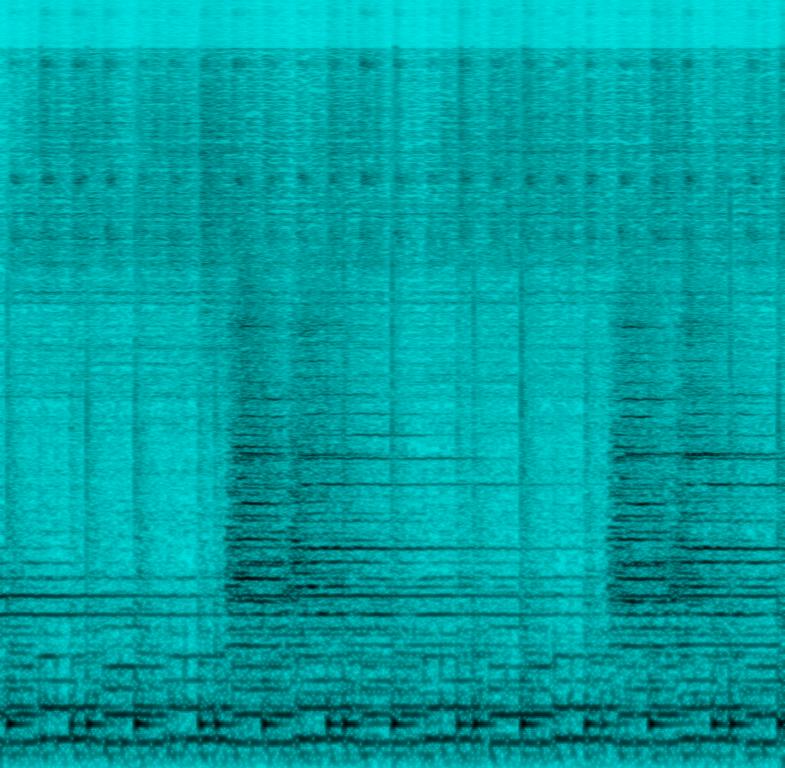
The low quality recording features an alternative/indie song that consists of electric guitar chords, groovy repetitive bass guitar, harsh electric guitar solo, percussive toms and shimmering shakers. It sounds muffled, harsh, groovy and it is uptempo and noisy.